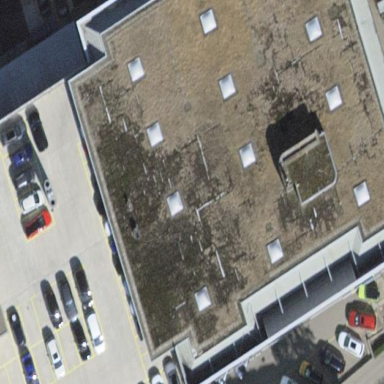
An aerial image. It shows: Building that is car shop offering dealer and repair services.